Question: Looking for a way to fill in each of the different parts of this circle, which is used in visualizing the thickness of the different parts of the retina. Using data from Excel, the different parts will be highlighted if the variable is '1' (and not if the variable is 'empty').
'''
library(plotrix)
plot(1,1,col="white",bty="n", xaxt="n", yaxt="n", xlab="1",ann=FALSE)
draw.circle(1,1,0.3)
draw.circle(1,1,.15)
draw.circle(1,1,.05)
arrows(0.77787,0.77787, 0.962644661,0.962644661,length=0)
arrows(1.037355339,1.037355339, 1.22213,1.22213, length=0)
arrows(0.77787,1.22213,0.962644661,1.037355339,length=0)
arrows(1.037355339,0.962644661,1.22213,0.77787,length=0)
'''

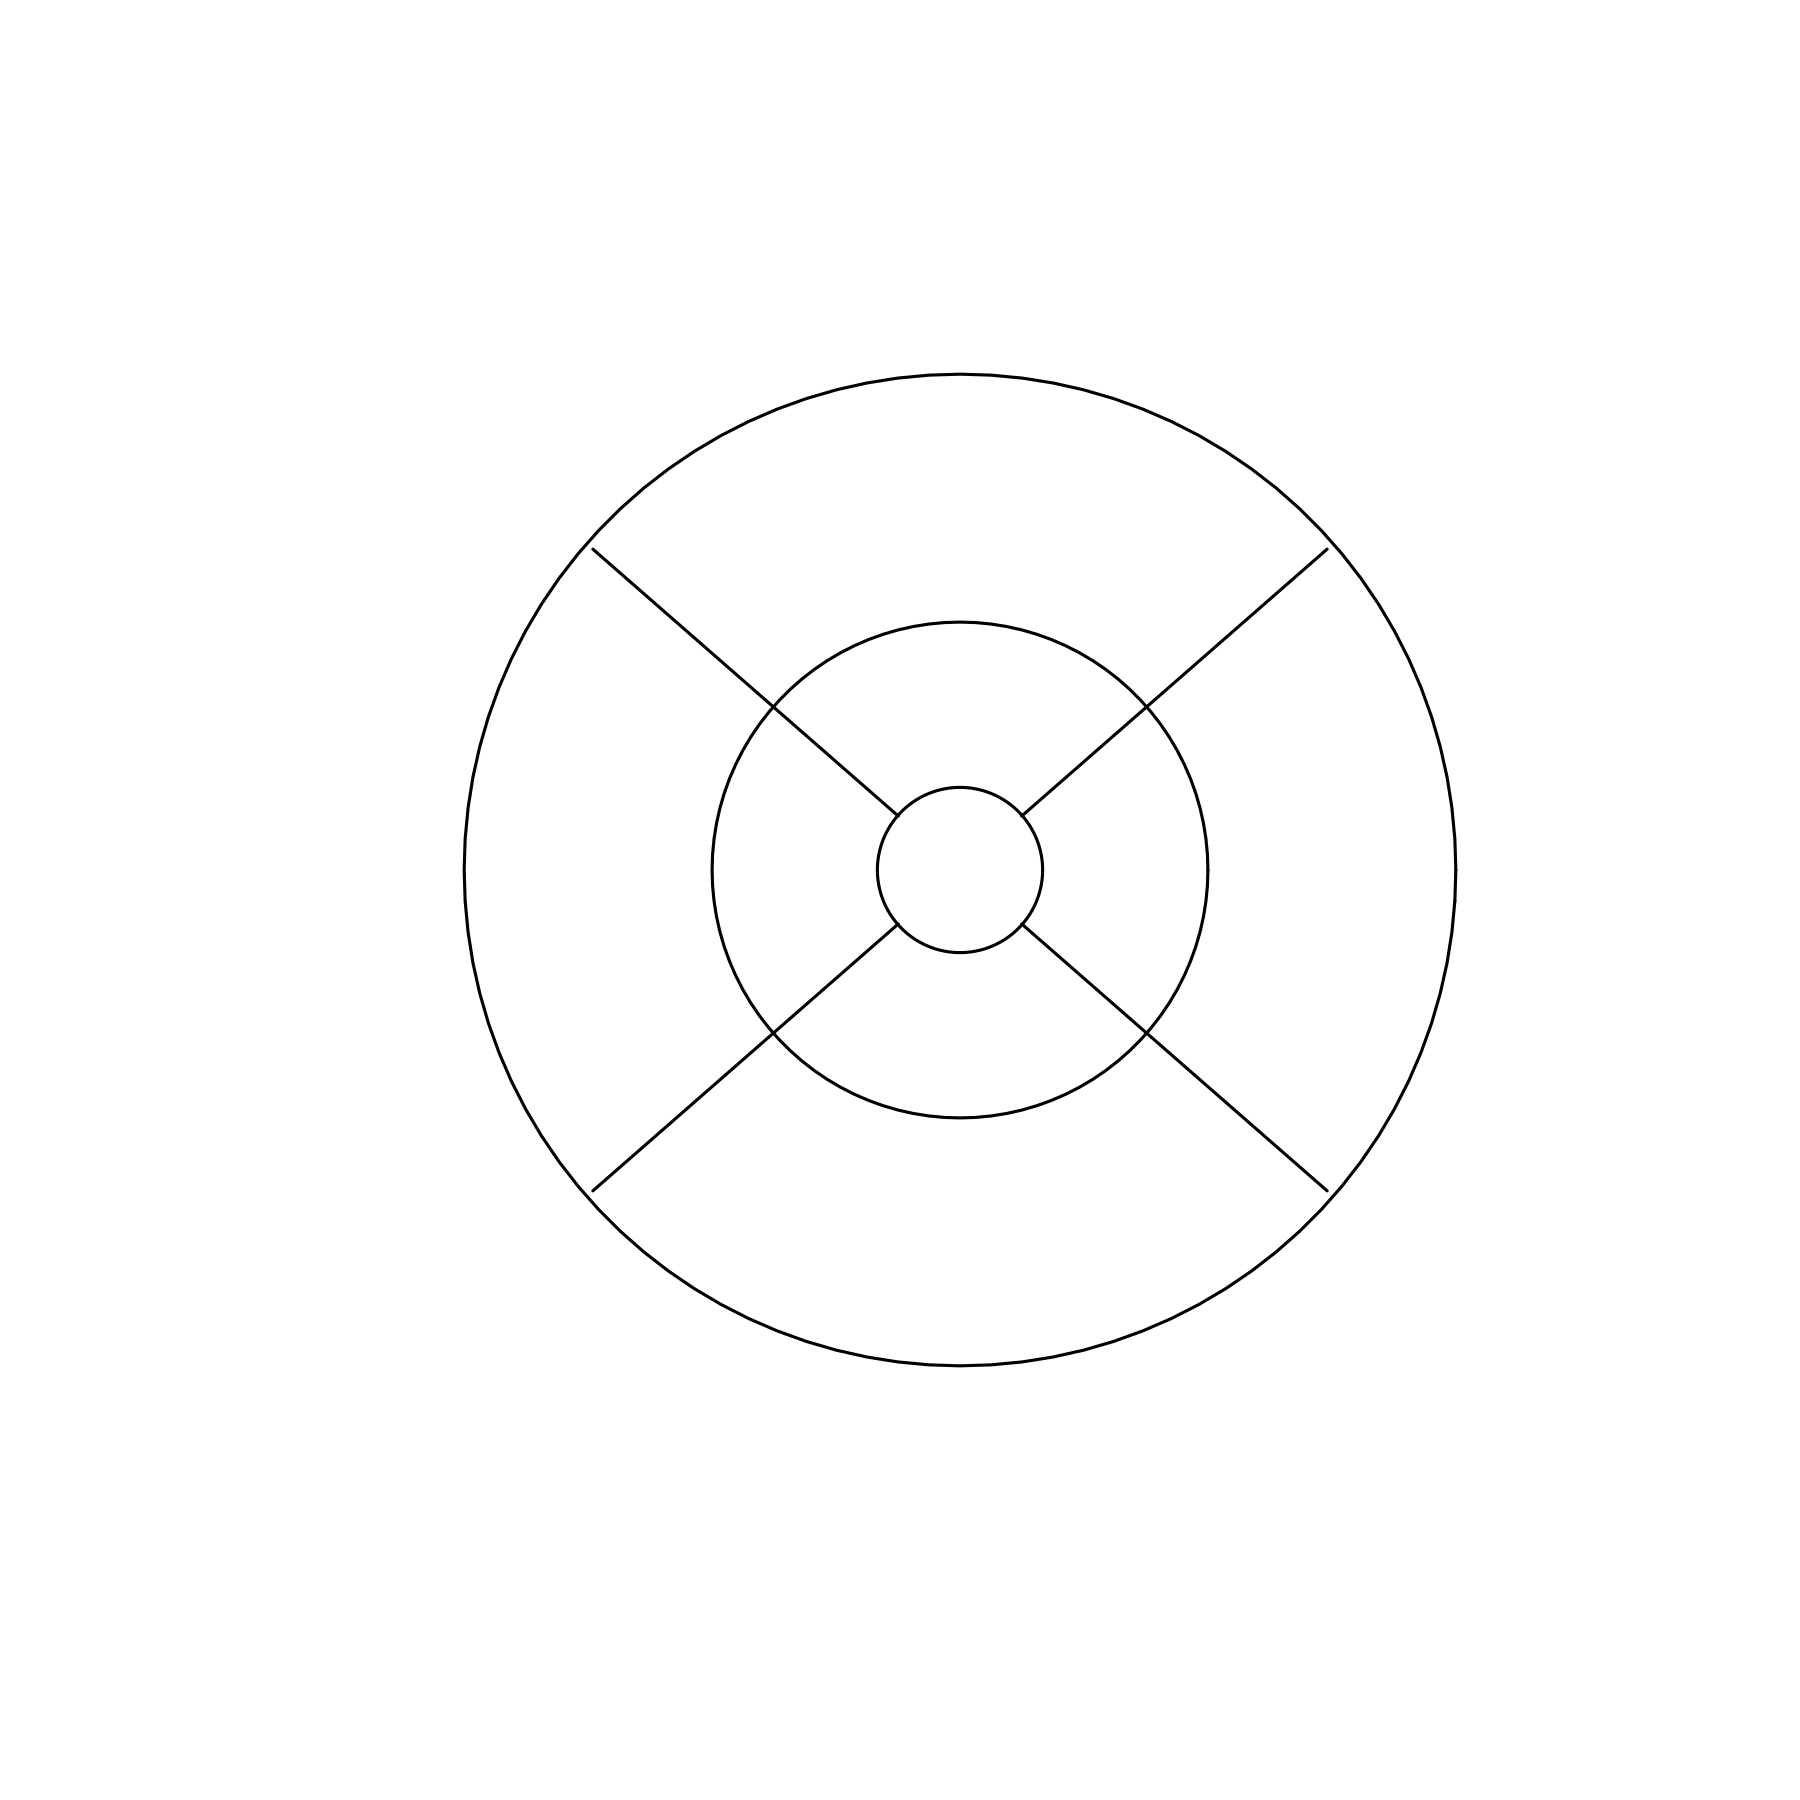
Answer: You can do this with a combination of 'pie' and 'draw.circle':
'''
library(plotrix)
library(RColorBrewer)
cols <- brewer.pal(9, 'Set3')
pie(rep(1, 4), col=cols[1:4], init.angle=45, radius=1, labels='')
par(new=TRUE)
pie(rep(1, 4), col=cols[5:8], init.angle=45, radius=0.5, labels='')
draw.circle(0, 0, 0.166, col=cols[9])
'''

Set 'col' as necessary to fill (or not) the individual sections, e.g.:
'''
pie(rep(1, 4), col=c(0, 0, 'gray80', 0), init.angle=45, radius=1, labels='')
par(new=TRUE)
pie(rep(1, 4), col=rep(0, 4), init.angle=45, radius=0.5, labels='')
draw.circle(0, 0, 0.166, col='gray80')
'''